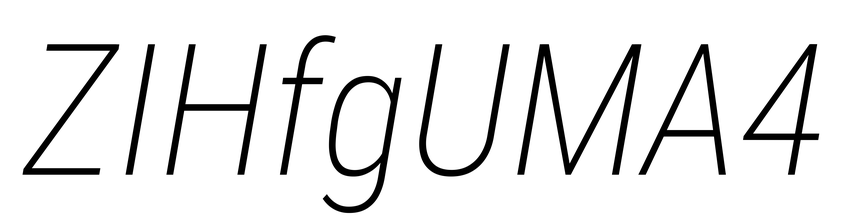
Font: Roboto-Italic_Condensed_ExtraLight_Italic